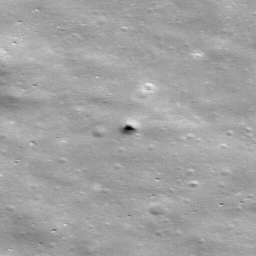
Pit: Stevinus 13
Host crater: Stevinus
Host type: impact_melt
Lunar coordinates: latitude -32.449, longitude 54.645